Question: I am trying to create a heatmap in R, but the axis labels (which uses the 'row.names' information of the data frame that is being passed to the 'heatmap' function) is crowding the x-axis, and I can't figure out how to control the labeling.
Here is an example:
'''
vDates = seq.Date(from = as.Date('29-11-2012',
format = '%d-%m-%Y'),
length.out = 203, by = 'day')
dfHeatMap = rdirichlet(length(vDates), runif(15))
row.names(dfHeatMap) = as.character(vDates)
heatmap(t(dfHeatMap), Rowv = NA, Colv = NA,
col = cm.colors(256))
'''

Any suggestions/packages that take care of this issue?
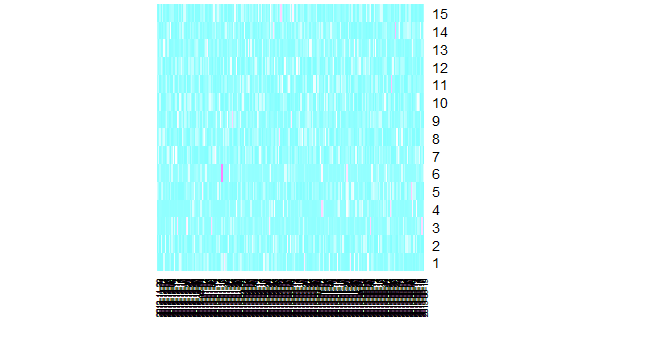
Answer: I was able to figure this out by RTFM (more carefully). Initially I was not able to get the 'labCol' and the 'labRow' working. Here is a working example:
'''
library(gtools)
library(ClassDiscovery)
# generate sequence of dates
vDates = seq.Date(from = as.Date('29-11-2012',
format = '%d-%m-%Y'),
length.out = 203, by = 'day')
# generate the random samples
dfHeatMap = as.matrix(rdirichlet(length(vDates), runif(15)))
row.names(dfHeatMap) = as.character(vDates)
# column labels
vDatesNew = rep(as.Date(NA), length(vDates))
vDatesNew[seq(from = 1, to = 203, by = 10)] =
vDates[seq(from = 1, to = 203, by = 10)]
# row labels
labRow = c(NA, NA, 3, NA, NA, 6, NA, NA, 9,
NA, NA, 12, NA, NA, 15)
# draw the heatmap with aspect control
aspectHeatmap(t(dfHeatMap), Rowv = NA, Colv = NA,
col = cm.colors(256), labCol = vDatesNew, labRow = labRow,
margins = c(5, 5), hExp = 1.5, wExp = 4)
'''
I have used the 'ClassDiscovery' package to control the aspect ratio of the heatmap. This is what it looks like: